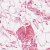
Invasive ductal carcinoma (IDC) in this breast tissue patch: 0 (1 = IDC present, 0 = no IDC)